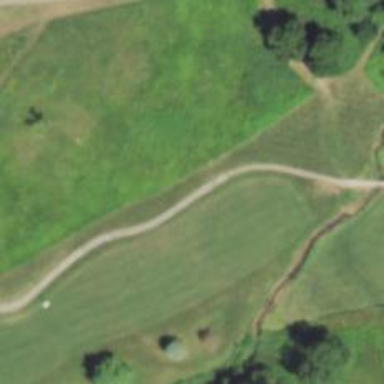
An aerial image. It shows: Service road designated as golf cart path.